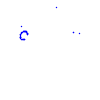
Particle: proton